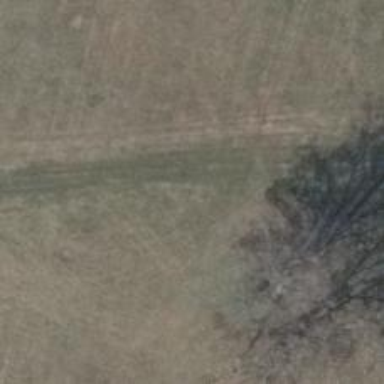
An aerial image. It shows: Grass track with grade5 tracktype.